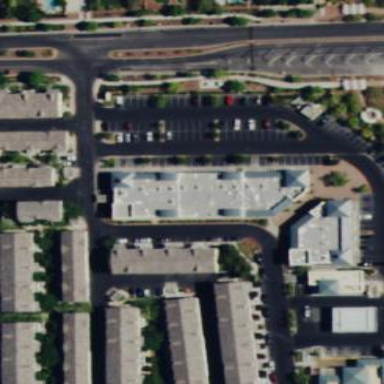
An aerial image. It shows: Retail area.